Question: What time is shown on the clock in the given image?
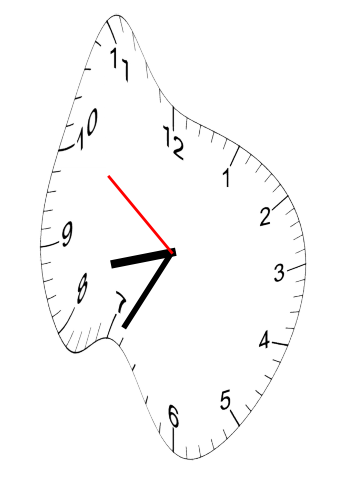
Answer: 08:34:51